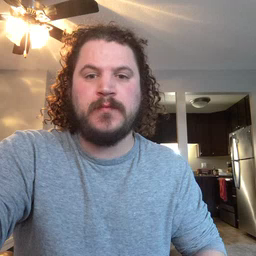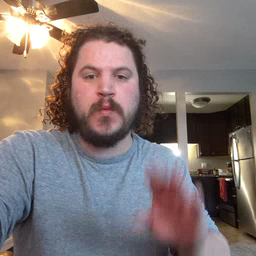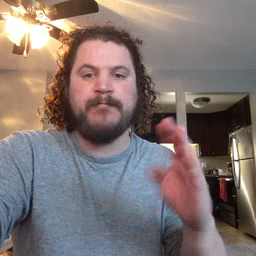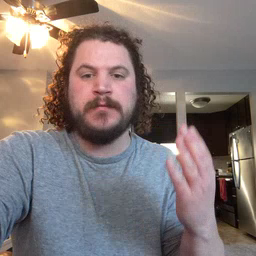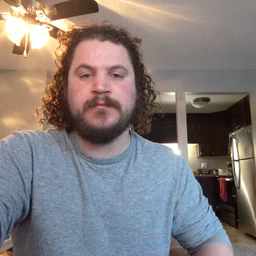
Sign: open